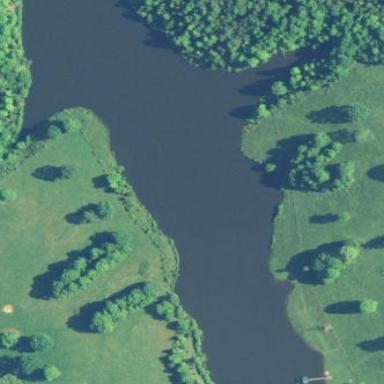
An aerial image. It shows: Pond surrounded by natural water.